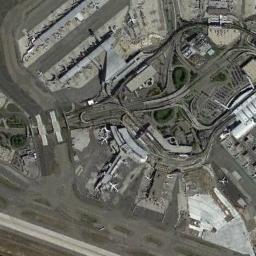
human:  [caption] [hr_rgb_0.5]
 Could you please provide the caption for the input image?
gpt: The airport is surrounded by neat terraces .

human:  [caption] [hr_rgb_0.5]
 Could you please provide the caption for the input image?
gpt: There are several planes on the tarmac with several runways in the airport .

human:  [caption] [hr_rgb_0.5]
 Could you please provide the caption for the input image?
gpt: A complex airport with many winding runways and buildings and planes .

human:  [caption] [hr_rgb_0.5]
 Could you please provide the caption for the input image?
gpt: An airport with some runways next to overpasses and freeways and some planes parked on the airport .

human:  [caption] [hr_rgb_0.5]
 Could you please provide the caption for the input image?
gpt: There are many houses of different sizes and shapes in the airport .